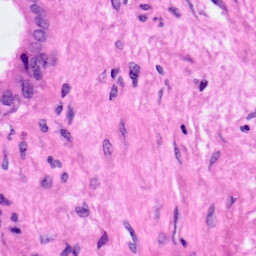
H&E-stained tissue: Pancreatic